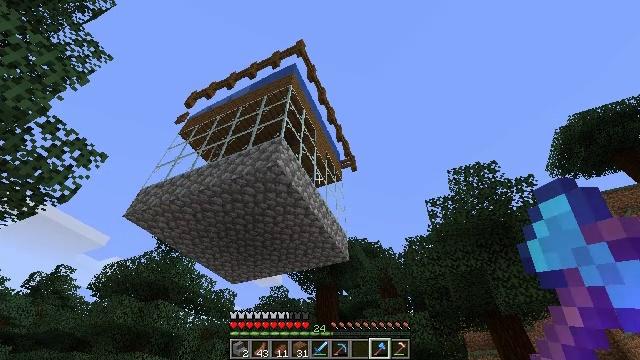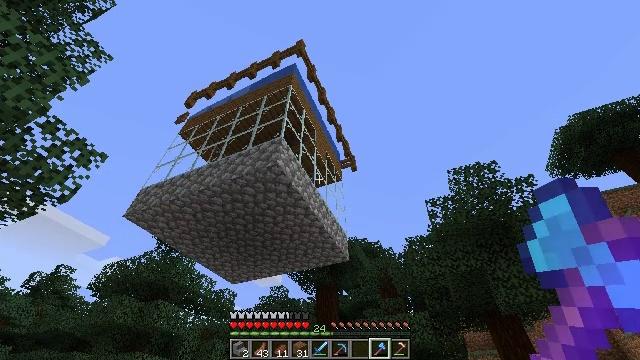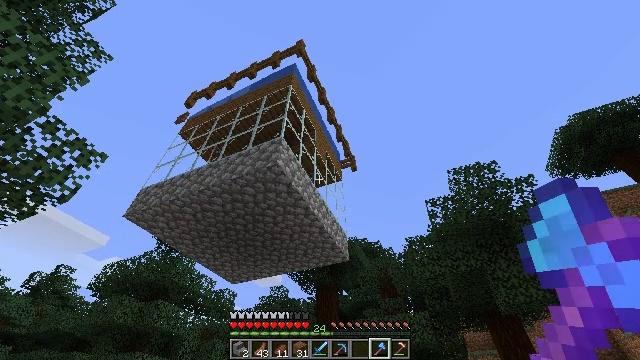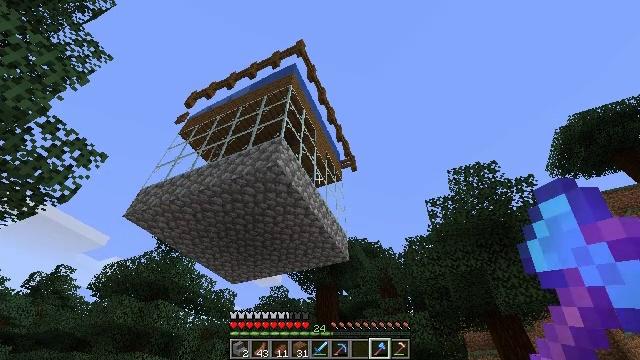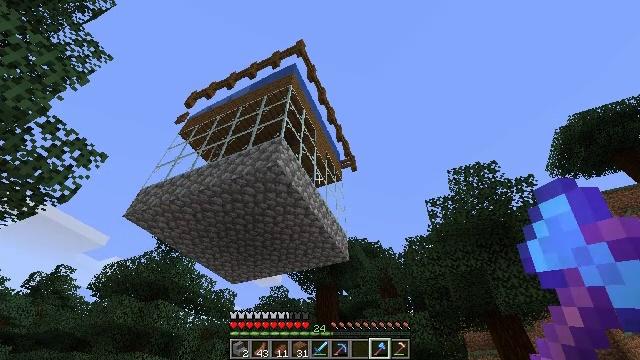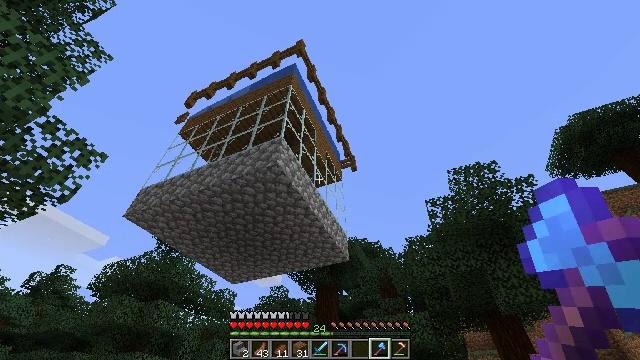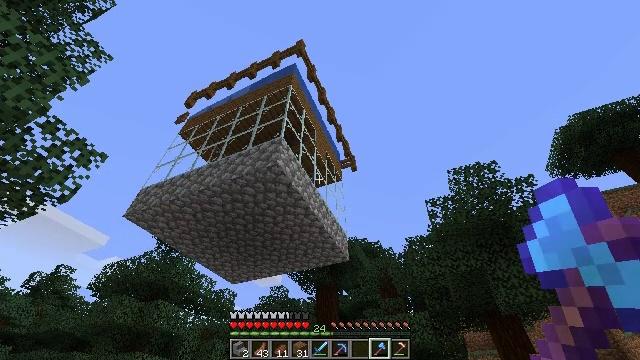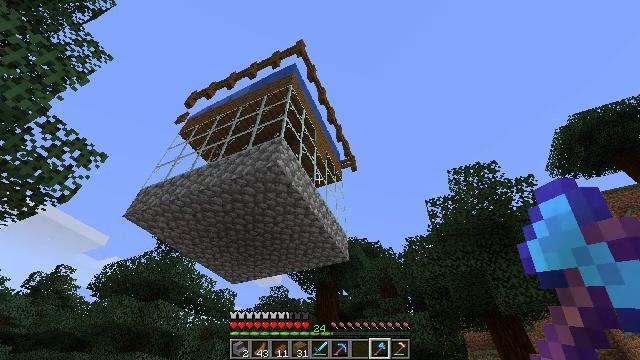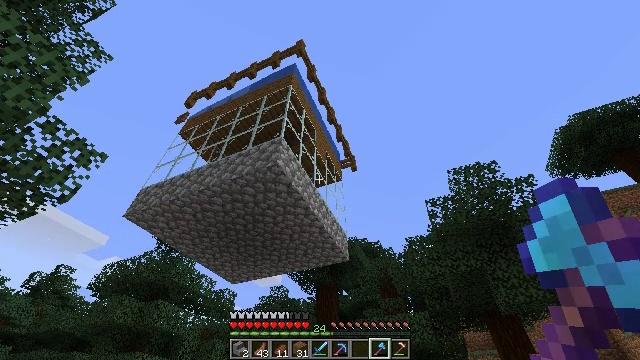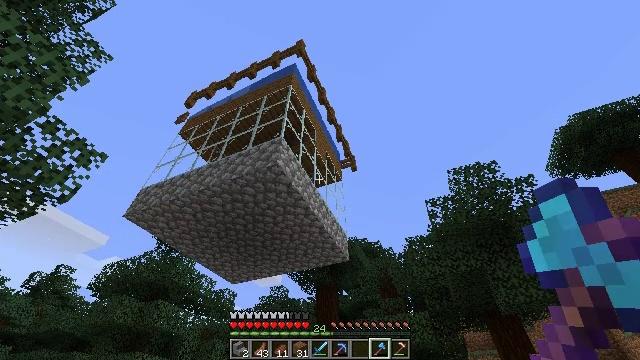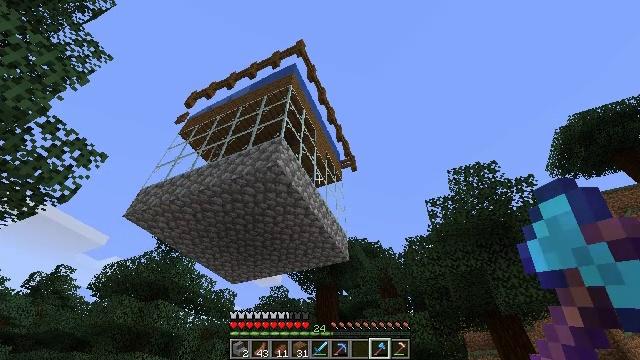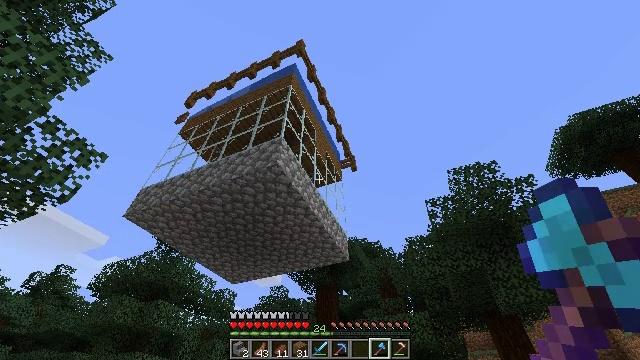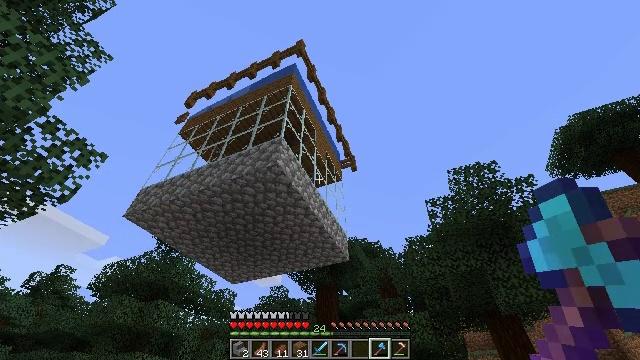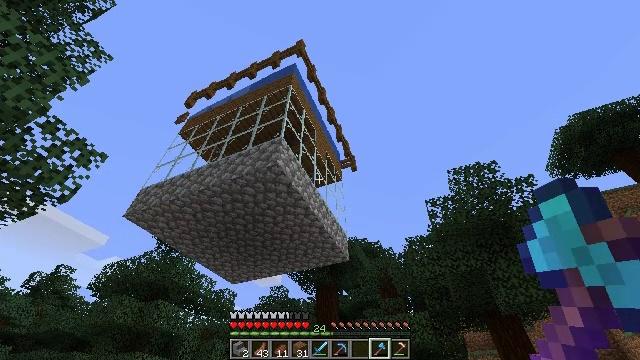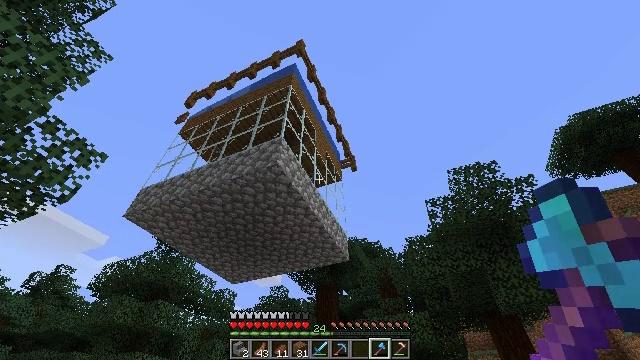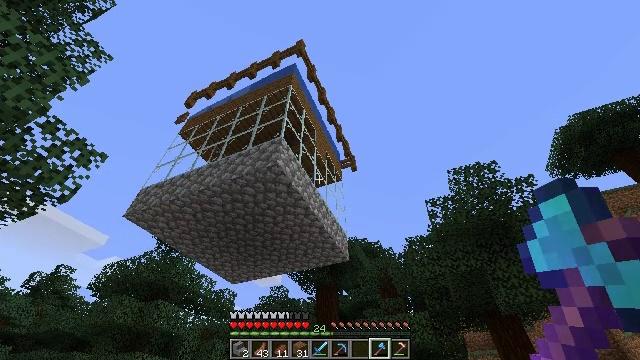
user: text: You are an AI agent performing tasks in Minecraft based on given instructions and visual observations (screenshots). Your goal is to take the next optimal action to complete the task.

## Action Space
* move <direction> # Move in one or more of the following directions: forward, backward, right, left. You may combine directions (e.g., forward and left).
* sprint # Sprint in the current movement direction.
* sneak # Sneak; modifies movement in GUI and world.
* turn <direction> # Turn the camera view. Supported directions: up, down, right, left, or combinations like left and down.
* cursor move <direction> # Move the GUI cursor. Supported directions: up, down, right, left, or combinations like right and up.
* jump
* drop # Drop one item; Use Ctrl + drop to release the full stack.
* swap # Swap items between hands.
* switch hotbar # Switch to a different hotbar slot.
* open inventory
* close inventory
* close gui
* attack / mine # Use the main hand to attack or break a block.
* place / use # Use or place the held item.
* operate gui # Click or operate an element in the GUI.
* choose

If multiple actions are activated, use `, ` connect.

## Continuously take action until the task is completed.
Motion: motion action
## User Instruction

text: Break the sweet berry bush to collect berries.
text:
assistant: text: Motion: no_op
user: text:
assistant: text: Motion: no_op
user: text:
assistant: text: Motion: no_op
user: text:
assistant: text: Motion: no_op
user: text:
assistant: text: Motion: no_op
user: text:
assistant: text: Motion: no_op
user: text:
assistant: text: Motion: no_op
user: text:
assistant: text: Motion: no_op
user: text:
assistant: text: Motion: no_op
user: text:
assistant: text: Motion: no_op
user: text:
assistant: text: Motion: no_op
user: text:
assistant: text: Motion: no_op
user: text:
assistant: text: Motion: no_op
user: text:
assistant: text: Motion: no_op
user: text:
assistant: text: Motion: no_op
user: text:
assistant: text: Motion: no_op
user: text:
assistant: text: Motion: no_op
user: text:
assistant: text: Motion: no_op
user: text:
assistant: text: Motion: no_op
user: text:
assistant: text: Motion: no_op
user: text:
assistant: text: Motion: no_op
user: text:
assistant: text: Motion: no_op
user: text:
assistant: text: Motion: no_op
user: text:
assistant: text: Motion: no_op
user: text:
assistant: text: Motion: no_op
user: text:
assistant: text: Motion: no_op
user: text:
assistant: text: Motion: no_op
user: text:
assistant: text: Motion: no_op
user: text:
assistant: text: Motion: no_op
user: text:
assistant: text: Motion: no_op